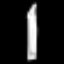
Label: pencil